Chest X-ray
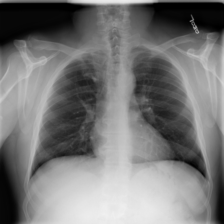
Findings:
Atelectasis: negative
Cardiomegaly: negative
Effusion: negative
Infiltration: negative
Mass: negative
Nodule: negative
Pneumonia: negative
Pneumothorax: negative
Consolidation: negative
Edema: negative
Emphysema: negative
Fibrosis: negative
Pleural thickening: negative
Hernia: negative